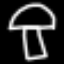
Label: mushroom